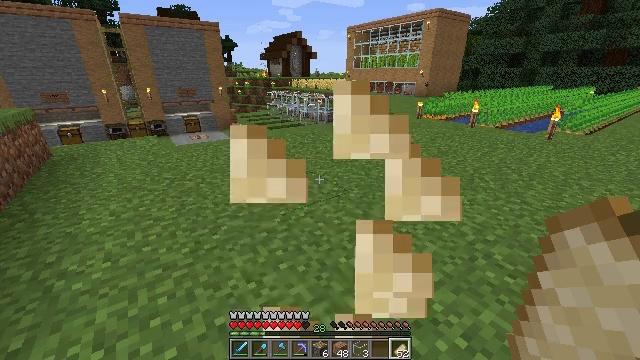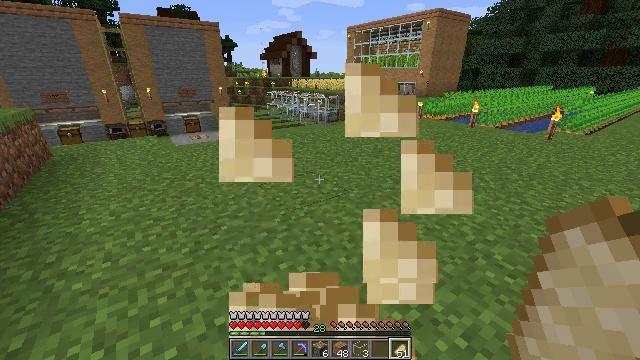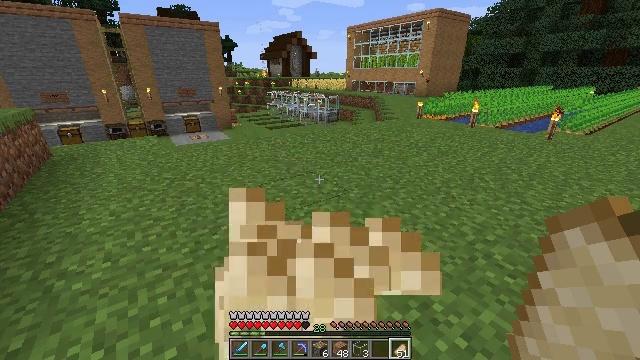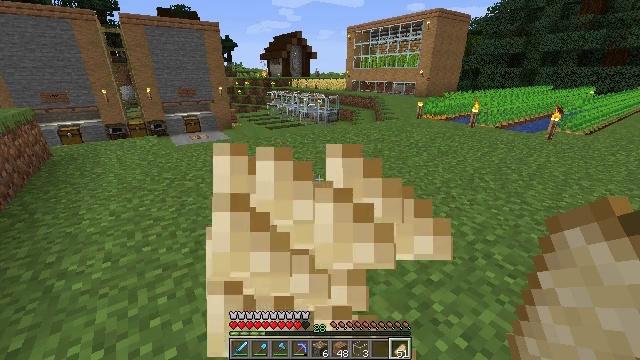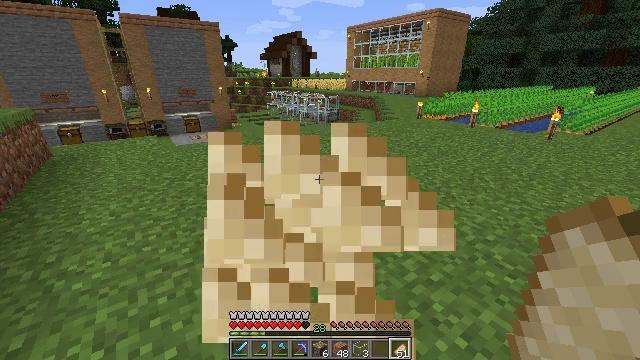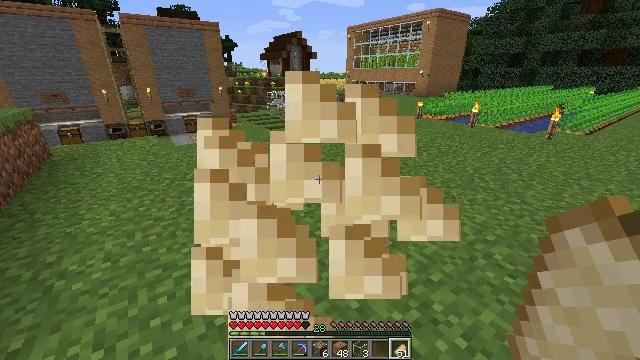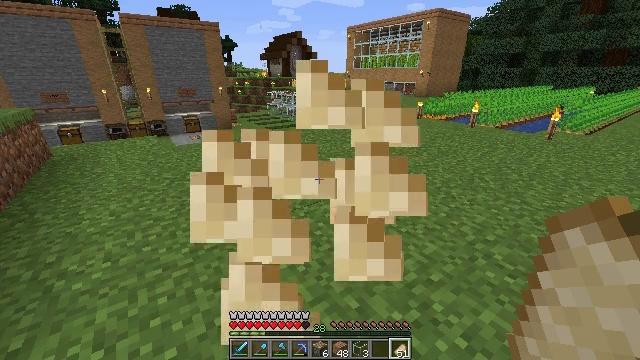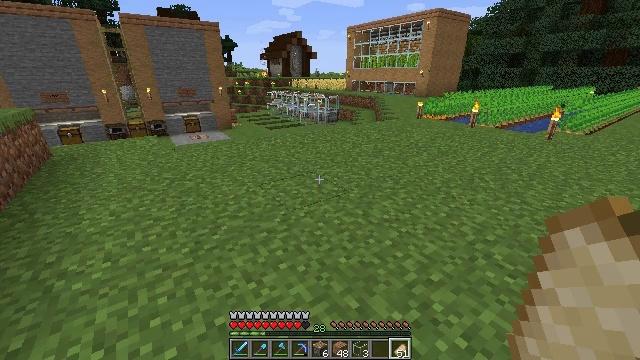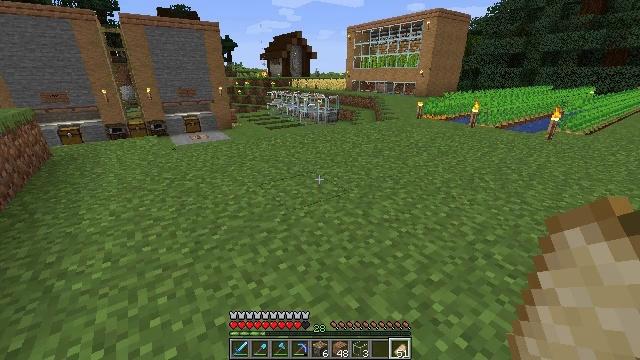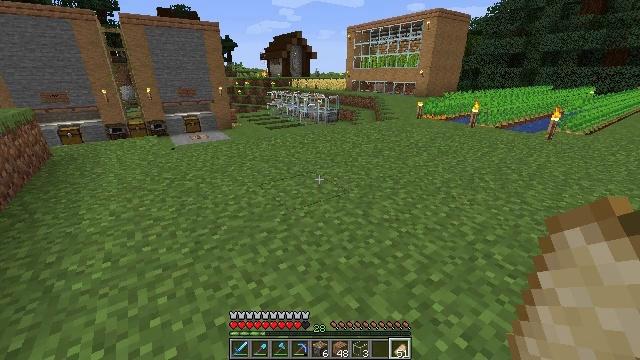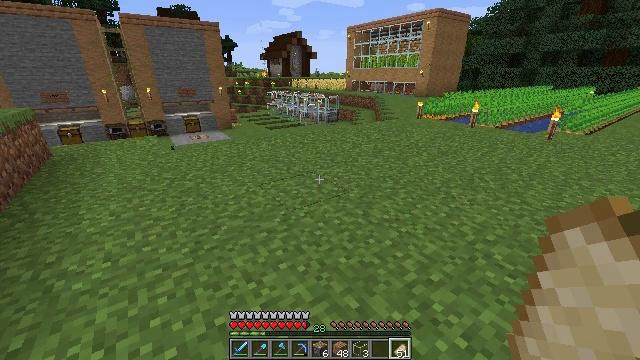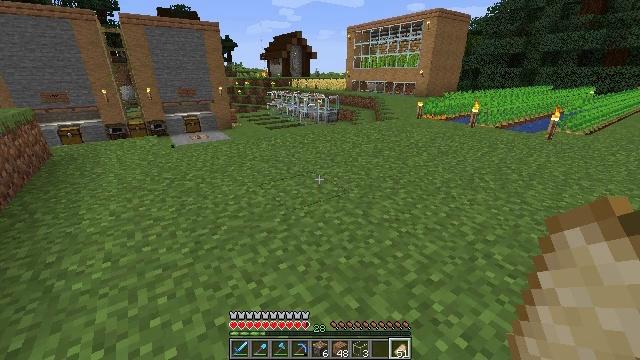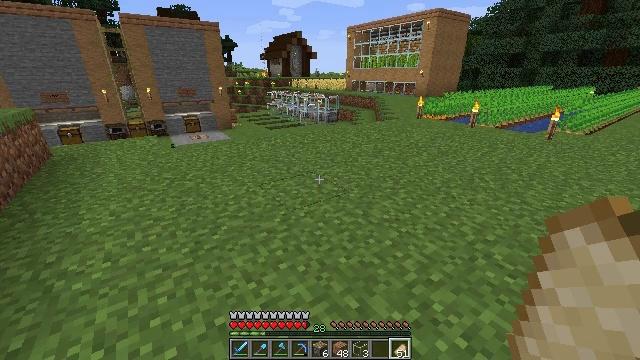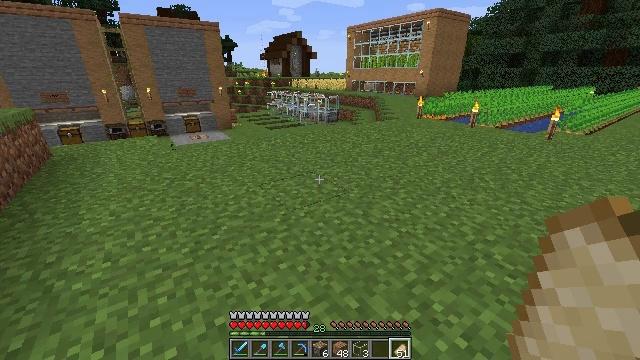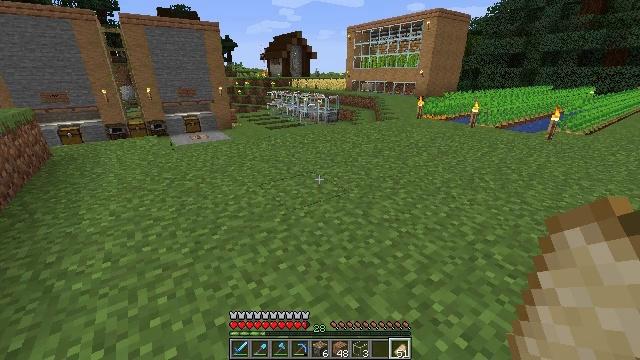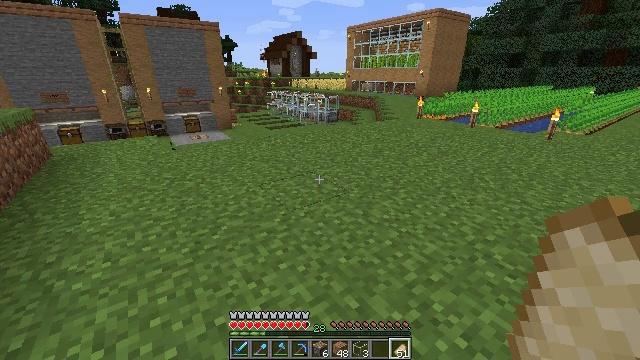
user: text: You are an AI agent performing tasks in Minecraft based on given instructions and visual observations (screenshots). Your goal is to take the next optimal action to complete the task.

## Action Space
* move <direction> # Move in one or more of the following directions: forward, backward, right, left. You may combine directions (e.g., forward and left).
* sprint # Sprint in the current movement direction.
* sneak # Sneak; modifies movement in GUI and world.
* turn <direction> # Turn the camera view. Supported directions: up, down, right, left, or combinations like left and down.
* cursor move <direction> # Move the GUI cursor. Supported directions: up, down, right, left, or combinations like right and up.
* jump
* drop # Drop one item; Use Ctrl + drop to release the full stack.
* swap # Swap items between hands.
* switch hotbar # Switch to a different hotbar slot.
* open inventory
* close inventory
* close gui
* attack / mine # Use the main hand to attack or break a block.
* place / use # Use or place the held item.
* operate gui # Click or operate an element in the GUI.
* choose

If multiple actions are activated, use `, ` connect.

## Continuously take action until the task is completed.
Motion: motion action
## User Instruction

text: Open the crafting table to craft redstone.
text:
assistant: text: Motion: use / place
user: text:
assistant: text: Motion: use / place
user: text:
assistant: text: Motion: use / place
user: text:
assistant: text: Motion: use / place
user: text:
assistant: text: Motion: use / place
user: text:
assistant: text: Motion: use / place
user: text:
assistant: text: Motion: use / place
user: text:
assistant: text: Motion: use / place
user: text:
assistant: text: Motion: use / place
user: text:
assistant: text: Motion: use / place
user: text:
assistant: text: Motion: use / place
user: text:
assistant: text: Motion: use / place
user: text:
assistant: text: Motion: use / place
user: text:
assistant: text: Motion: use / place
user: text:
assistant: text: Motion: use / place
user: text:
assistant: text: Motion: use / place
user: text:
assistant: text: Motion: use / place
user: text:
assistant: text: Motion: use / place
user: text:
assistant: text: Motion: use / place
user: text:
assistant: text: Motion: use / place
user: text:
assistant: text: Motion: use / place
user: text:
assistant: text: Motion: use / place
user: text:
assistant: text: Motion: use / place
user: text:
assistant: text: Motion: use / place
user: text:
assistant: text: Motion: use / place
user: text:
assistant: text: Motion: use / place
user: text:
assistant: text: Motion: use / place
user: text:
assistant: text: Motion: use / place
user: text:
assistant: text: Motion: use / place
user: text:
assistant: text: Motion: use / place